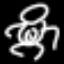
Label: frog